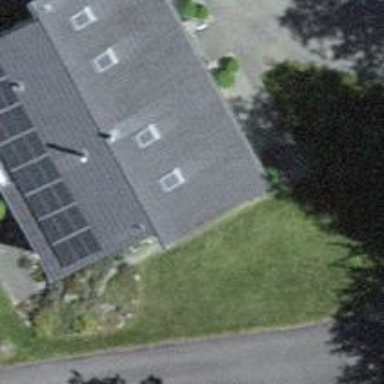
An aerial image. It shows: Simple house.